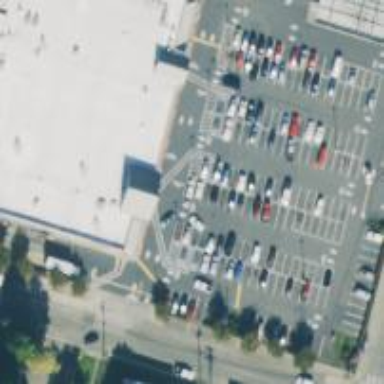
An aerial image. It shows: Retail area.